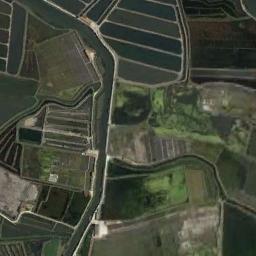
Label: river